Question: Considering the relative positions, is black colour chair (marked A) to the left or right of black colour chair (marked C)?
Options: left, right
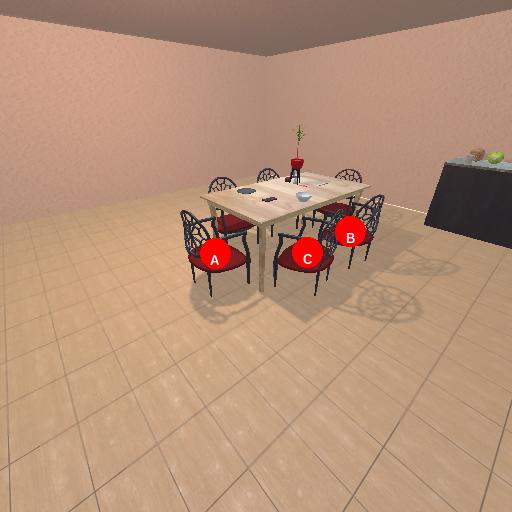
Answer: left